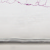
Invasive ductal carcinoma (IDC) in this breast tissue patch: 0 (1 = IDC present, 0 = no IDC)